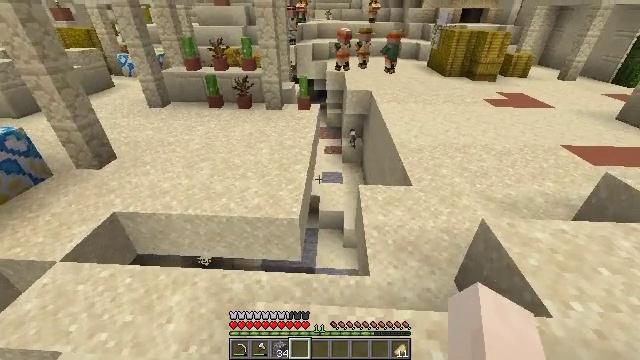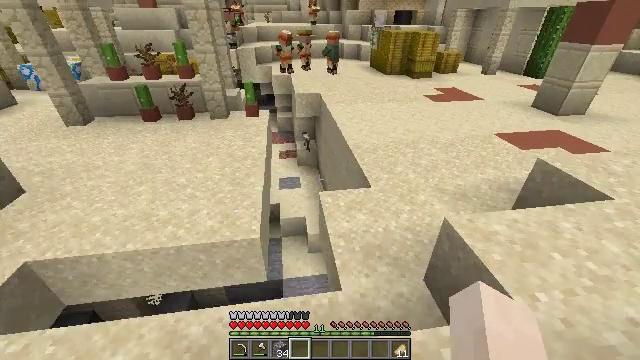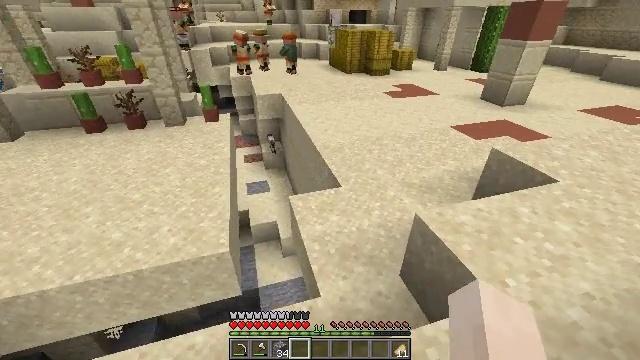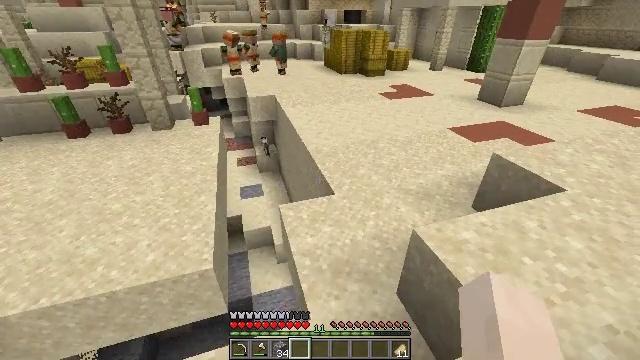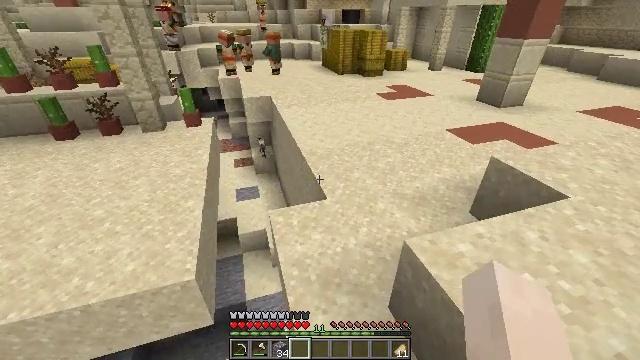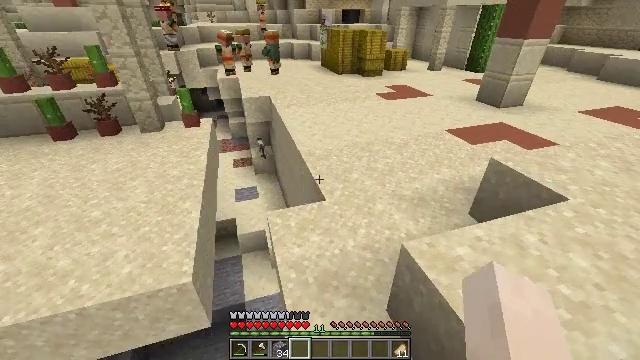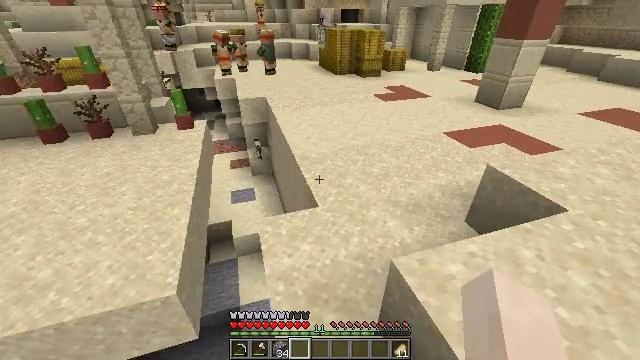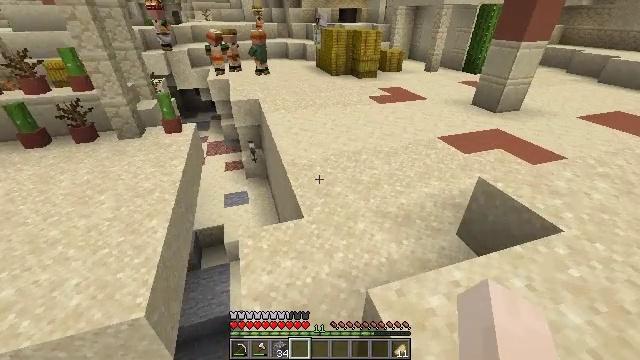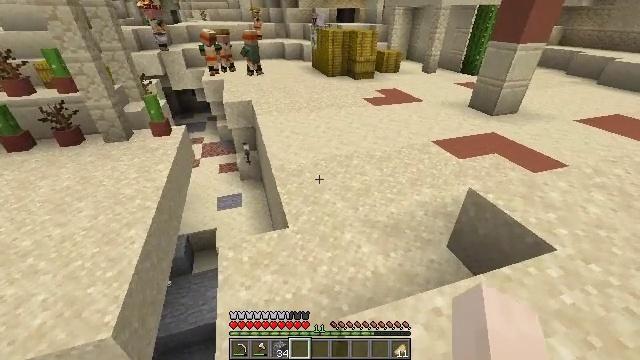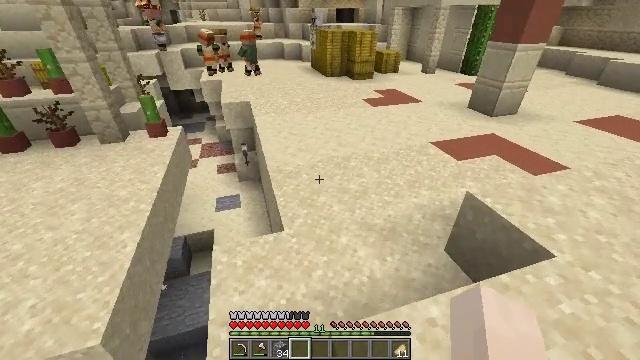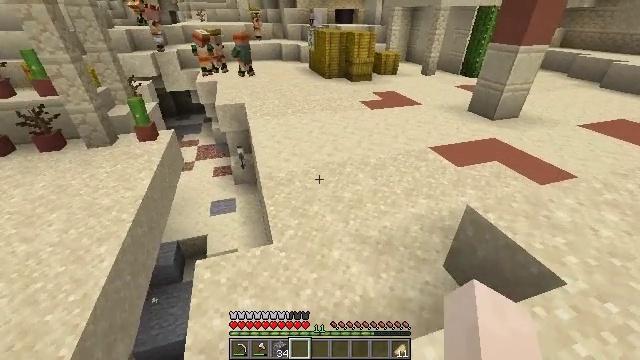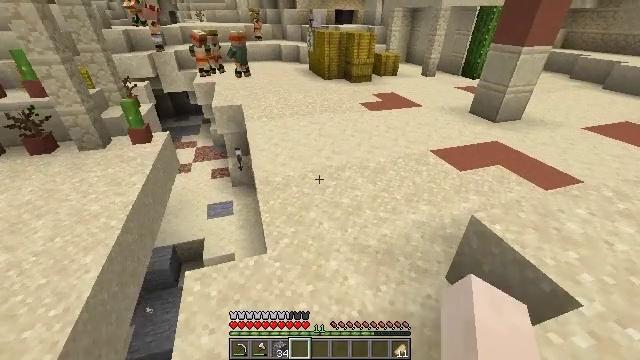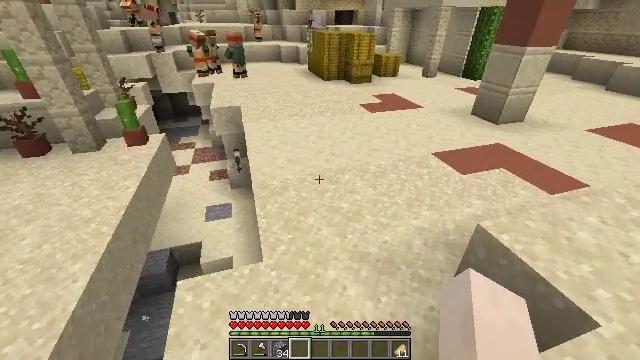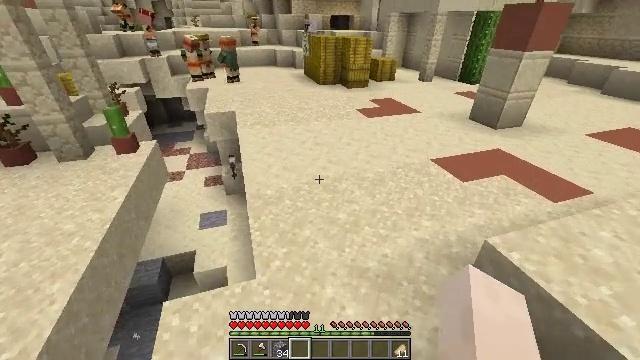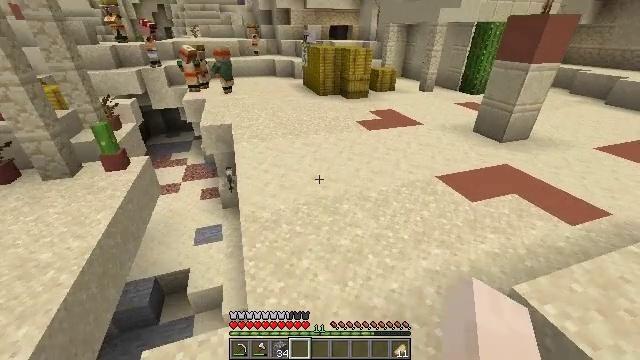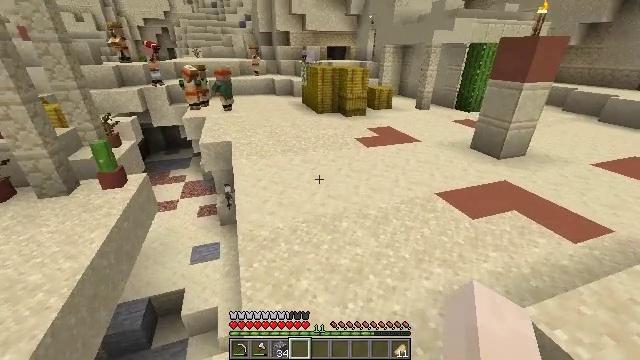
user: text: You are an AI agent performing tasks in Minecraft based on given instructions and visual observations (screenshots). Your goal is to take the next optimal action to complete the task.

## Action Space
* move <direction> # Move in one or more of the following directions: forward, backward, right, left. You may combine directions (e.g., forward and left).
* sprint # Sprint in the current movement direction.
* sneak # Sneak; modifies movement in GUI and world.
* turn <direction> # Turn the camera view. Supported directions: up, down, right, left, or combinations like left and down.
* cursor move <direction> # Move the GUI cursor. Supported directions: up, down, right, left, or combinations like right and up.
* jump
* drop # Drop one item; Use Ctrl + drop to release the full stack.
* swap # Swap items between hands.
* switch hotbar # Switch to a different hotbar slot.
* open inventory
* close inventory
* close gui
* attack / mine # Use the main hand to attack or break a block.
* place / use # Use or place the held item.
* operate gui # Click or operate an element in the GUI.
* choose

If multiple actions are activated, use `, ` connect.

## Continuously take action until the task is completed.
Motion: motion action
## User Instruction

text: Extract smooth sandstone from its location.
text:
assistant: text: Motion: move forward, turn right
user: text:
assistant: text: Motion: move forward and move right, turn right
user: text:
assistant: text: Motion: move forward and move right
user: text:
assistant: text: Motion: move forward and move right
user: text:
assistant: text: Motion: move forward and move right
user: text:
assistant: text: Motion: move forward and move right
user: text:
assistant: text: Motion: move forward and move right
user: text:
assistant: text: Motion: move forward and move right
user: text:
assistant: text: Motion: move forward
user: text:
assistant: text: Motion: move forward
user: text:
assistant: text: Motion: move forward
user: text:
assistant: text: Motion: move forward
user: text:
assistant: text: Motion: move forward
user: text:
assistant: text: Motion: move forward, turn up
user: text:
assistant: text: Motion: move forward, turn up
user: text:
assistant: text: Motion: move forward
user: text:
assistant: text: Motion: move forward
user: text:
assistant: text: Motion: move forward
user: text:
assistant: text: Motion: move forward
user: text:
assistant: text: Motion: move forward
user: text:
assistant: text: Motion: move forward
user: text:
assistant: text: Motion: move forward
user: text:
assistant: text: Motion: move forward and move right
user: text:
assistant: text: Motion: move forward and move right
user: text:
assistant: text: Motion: move forward and move right, turn left and down
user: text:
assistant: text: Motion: move forward and move right, turn left
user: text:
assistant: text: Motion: move forward and move right, turn left and down
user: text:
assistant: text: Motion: move forward and move right, turn left and down
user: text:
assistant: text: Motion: move forward and move right, turn left and down, attack / mine
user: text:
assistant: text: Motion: move forward and move right, turn left, attack / mine